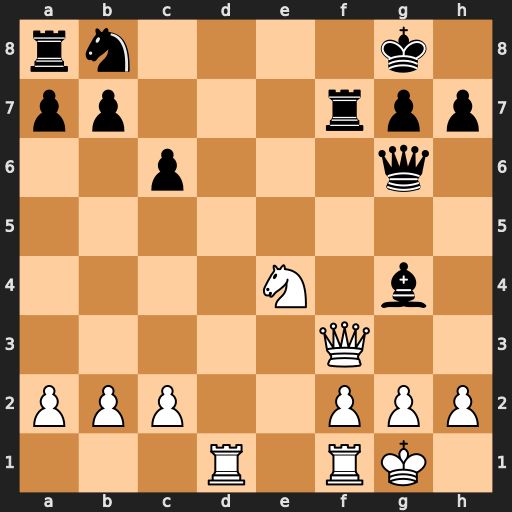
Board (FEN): rn4k1/pp3rpp/2p3q1/8/4N1b1/5Q2/PPP2PPP/3R1RK1
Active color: w
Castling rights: -
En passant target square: -
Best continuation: Rd8+ Rf8 Rxf8#